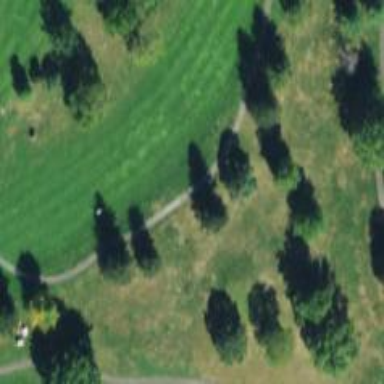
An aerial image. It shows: Golf hole.